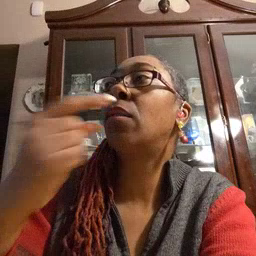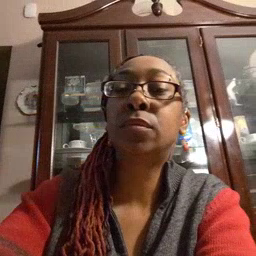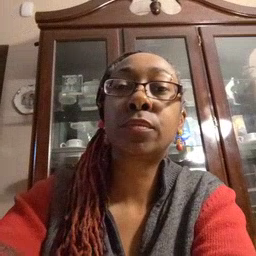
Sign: mouth